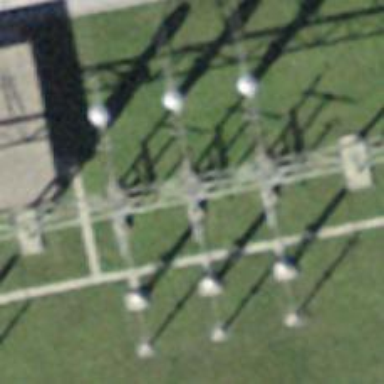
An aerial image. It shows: Power line with 3 cables. It is situated in bay.